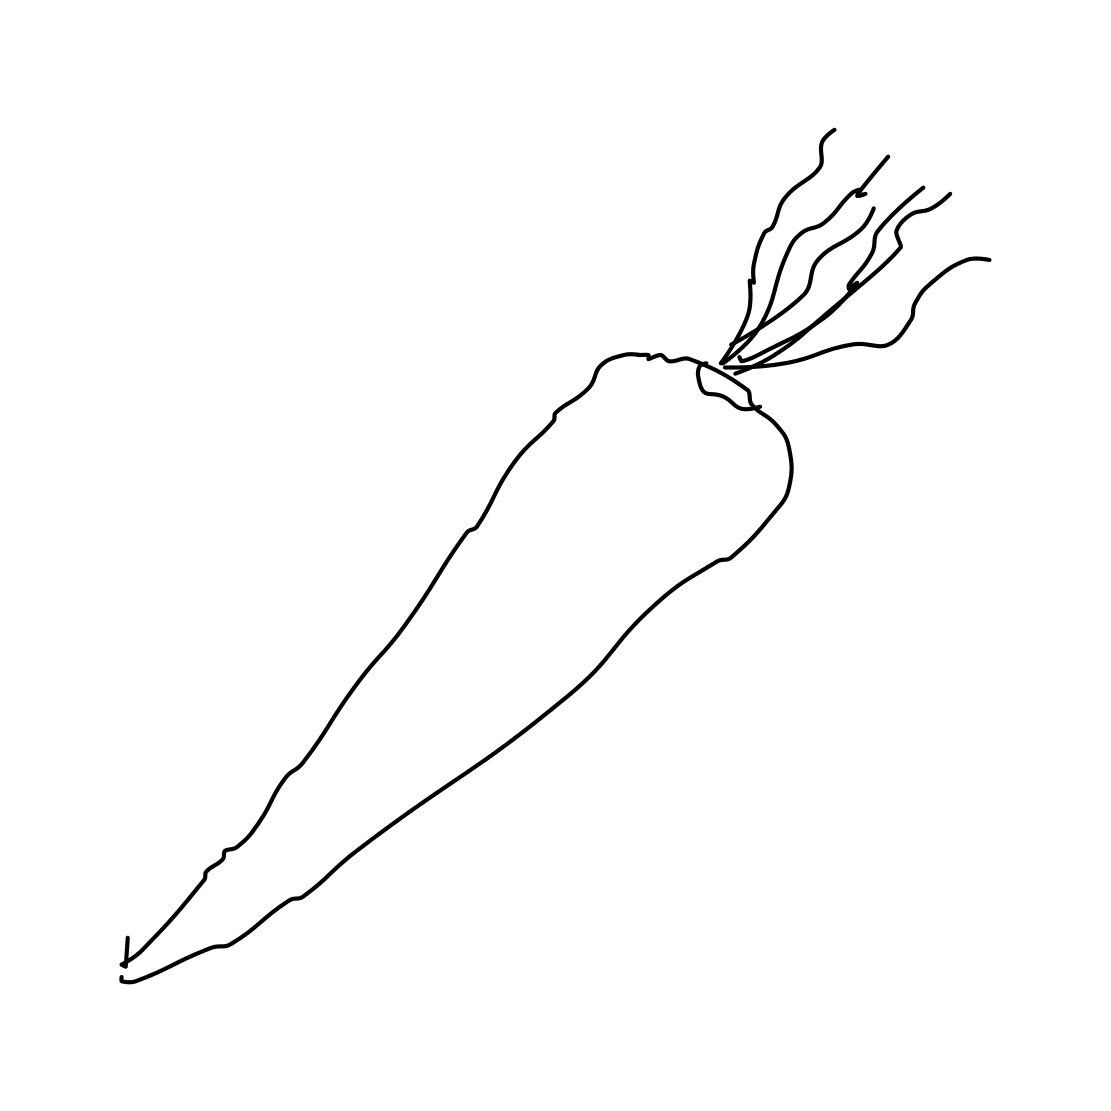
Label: carrot